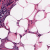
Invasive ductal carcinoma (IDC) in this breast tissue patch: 0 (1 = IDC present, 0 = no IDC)